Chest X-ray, AP view. Patient: 45 years old, sex F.
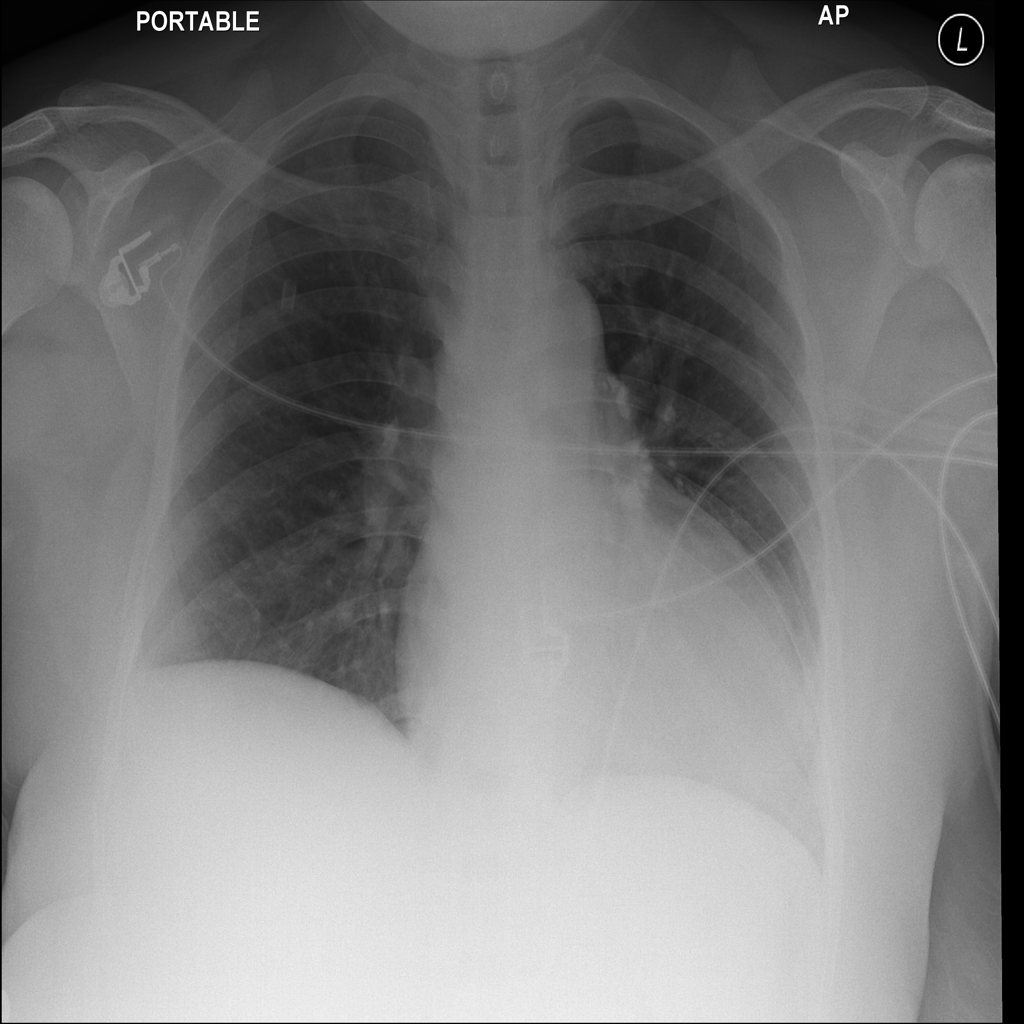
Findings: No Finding